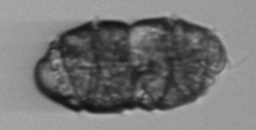
Label: Margalefidinium